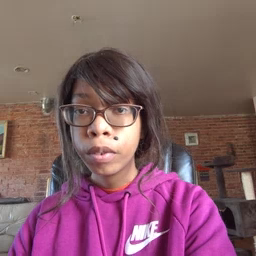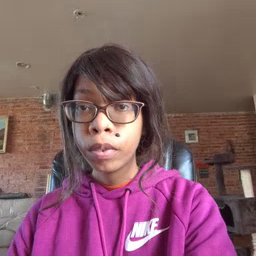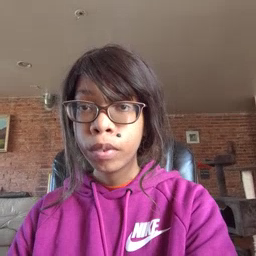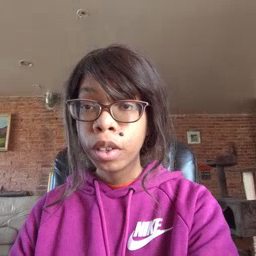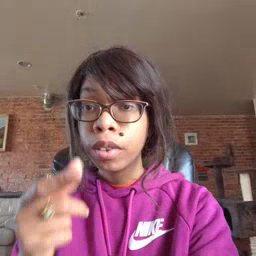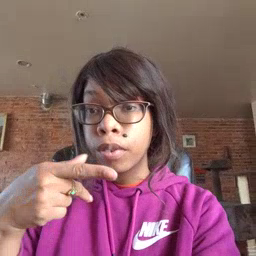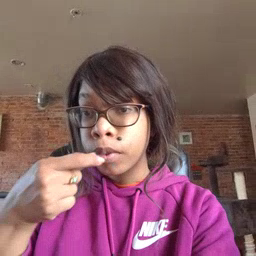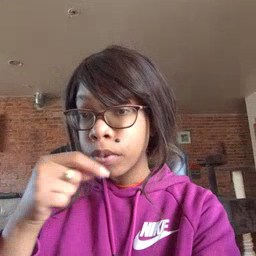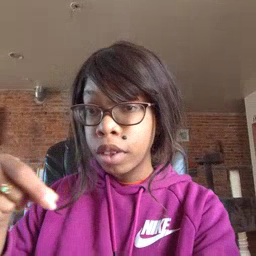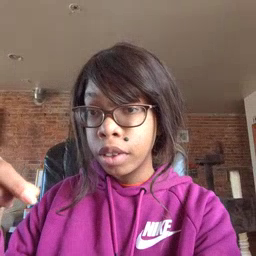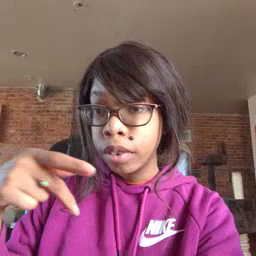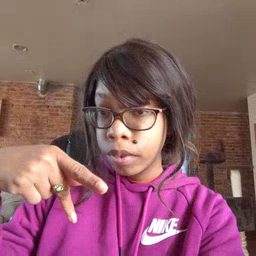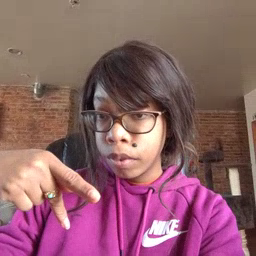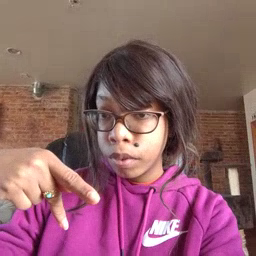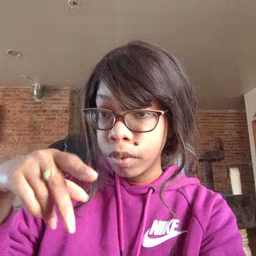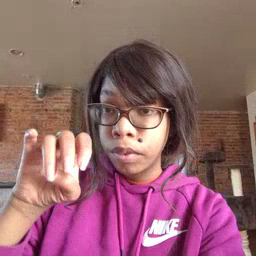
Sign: pen